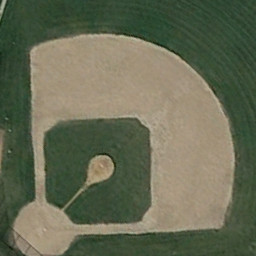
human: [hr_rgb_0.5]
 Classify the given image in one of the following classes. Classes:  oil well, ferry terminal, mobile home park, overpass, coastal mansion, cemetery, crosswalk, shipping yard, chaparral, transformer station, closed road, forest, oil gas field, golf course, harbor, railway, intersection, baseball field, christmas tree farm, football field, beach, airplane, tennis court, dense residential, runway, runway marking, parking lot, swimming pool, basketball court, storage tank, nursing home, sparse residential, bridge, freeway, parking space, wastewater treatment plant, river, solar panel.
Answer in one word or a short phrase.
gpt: baseball field